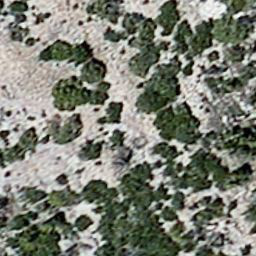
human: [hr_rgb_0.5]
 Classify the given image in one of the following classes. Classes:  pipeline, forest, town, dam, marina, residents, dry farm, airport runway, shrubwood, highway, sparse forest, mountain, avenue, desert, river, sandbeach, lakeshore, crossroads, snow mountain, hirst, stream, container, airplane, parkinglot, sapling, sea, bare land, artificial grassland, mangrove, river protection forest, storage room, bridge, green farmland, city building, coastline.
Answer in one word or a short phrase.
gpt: sparse forest